Question: I'm searching the way I can do between ListViews and .
Example:

Layout:
'''
<LinearLayout xmlns:android="http://schemas.android.com/apk/res/android"
android:orientation="vertical"
android:layout_width="match_parent"
android:layout_height="match_parent">
<LinearLayout
android:orientation="horizontal"
android:layout_width="match_parent"
android:layout_height="wrap_content"
android:splitMotionEvents="true">
<TextView
android:layout_width="0dip"
android:layout_height="match_parent"
android:text="list 1"
android:layout_weight="1"
android:textSize="25sp"
android:gravity="center" />
<TextView
android:layout_width="0dip"
android:layout_height="match_parent"
android:text="list 2"
android:layout_weight="1"
android:textSize="25sp"
android:gravity="center" />
</LinearLayout>
<LinearLayout
android:orientation="horizontal"
android:layout_width="match_parent"
android:layout_height="wrap_content"
android:splitMotionEvents="true">
<ListView android:id="@+id/list1"
android:layout_width="0dip"
android:layout_height="match_parent"
android:layout_weight="1"
android:paddingBottom="0sp"/>
<ListView android:id="@+id/list2"
android:layout_width="0dip"
android:layout_height="match_parent"
android:layout_weight="1" />
</LinearLayout>
</LinearLayout>
'''
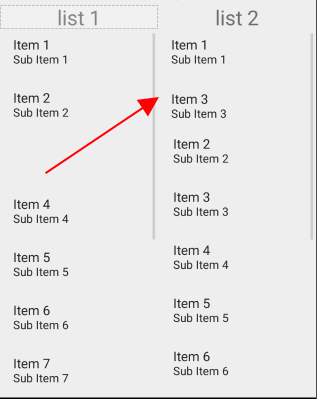
Answer: Here's one way of doing it
1) Register an 'OnItemClickListener' with the 'ListView' that supports dragging (I will refer to this 'ListView' as ListViewA)
2) In the 'OnItemClickListener' of ListViewA, record the item that is currently being dragged. Also set some state variable to indicate that a drag is taking place.
3) Intercept the touch event of ListViewA's parent (one method of doing this is creating a custom class that extends 'LinearLayout' and then overriding both 'onInterceptTouchEvent()' and 'onTouchEvent') and record where the user is dragging the item.
4) Do a bound check to see if the user is dragging the item into the 'ListView' that accepts dropping (I will refer to this 'ListView' as ListViewB).
5) If it is, do a more detailed check to see between which two of ListViewB's items is the drag going into.
6) Add another item into the adapter of ListViewB which will display a drop indicator (to indicate to the user where the drop will be taking place).
Extras:
You can add animations so that a ghost item will appear in ListViewB before the item is dropped in. You can also draw the item being dropped when it is being dragged by overriding the onDraw function in the custom LinearLayout class.